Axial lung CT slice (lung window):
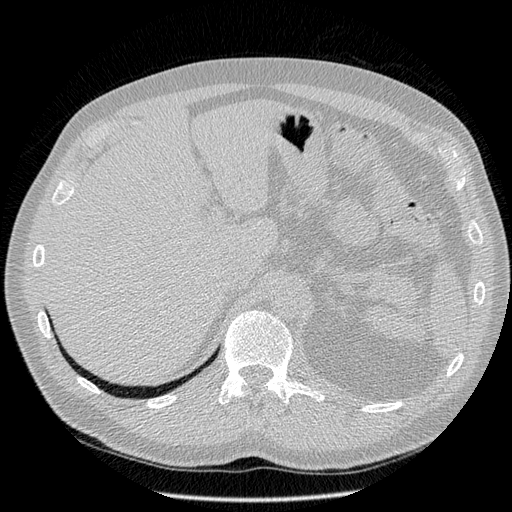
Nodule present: no